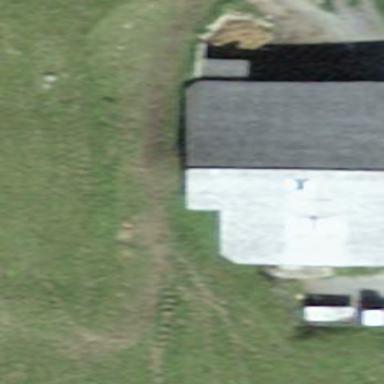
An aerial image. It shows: Cabin.